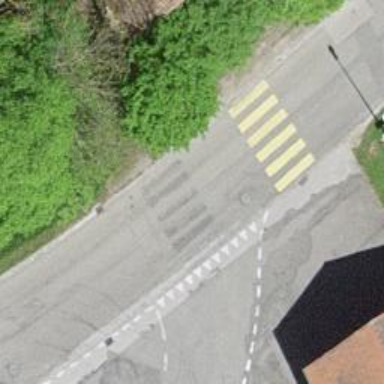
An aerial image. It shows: Zebra crossing on the road.